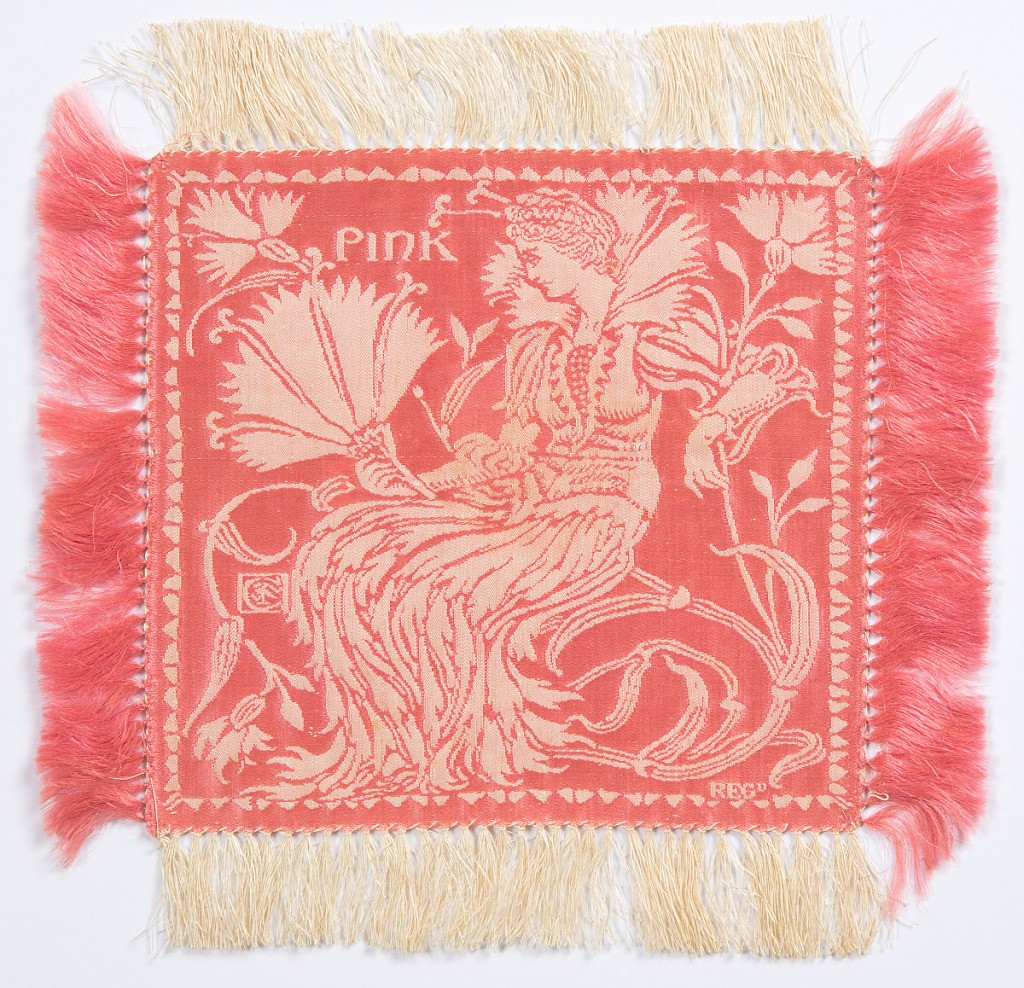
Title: Flora's Retinue: Pink
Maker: Walter Crane, English, 1845–1915
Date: ca. 1891
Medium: linen warp, silk weft Technique: 4&1 satin damask
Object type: Doily
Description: Small square doily, fringed on all sides, with an ivory linen warp and a bright pink silk weft. A figure of a woman dressed as a pink and sitting on the stem of a large pink, with the word PINK in the upper left corner, all appearing in ivory on a pink ground. A set of six, the doilies would have been used on the table as part of a dessert service.